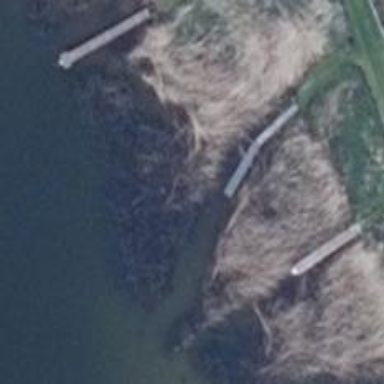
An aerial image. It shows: Pier with mooring facilities.